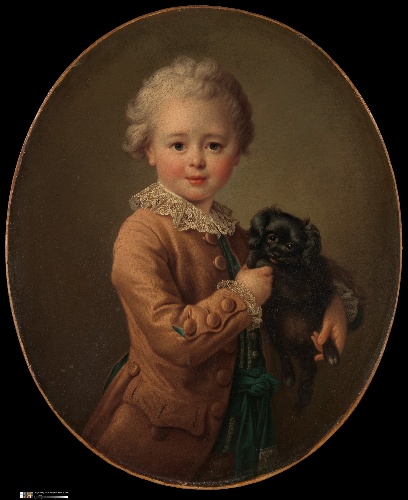
Title: Boy with a Black Spaniel
Artist: François Hubert Drouais
Artist bio: French, Paris 1727–1775 Paris
Date: ca. 1767
Object type: Painting
Classification: Paintings
Medium: Oil on canvas
Dimensions: Oval, 25 3/8 x 21 in. (64.5 x 53.3 cm)
Department: European Paintings
Credit line: The Jules Bache Collection, 1949
Accession year: 1949
Repository: Metropolitan Museum of Art, New York, NY
Tags: Boys|Portraits|Dogs